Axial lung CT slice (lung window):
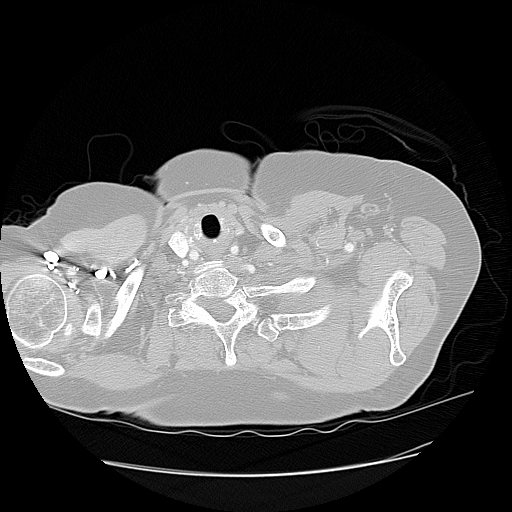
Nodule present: no